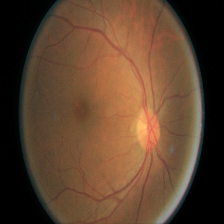
Diabetic retinopathy grade: Moderate